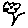
Label: flower